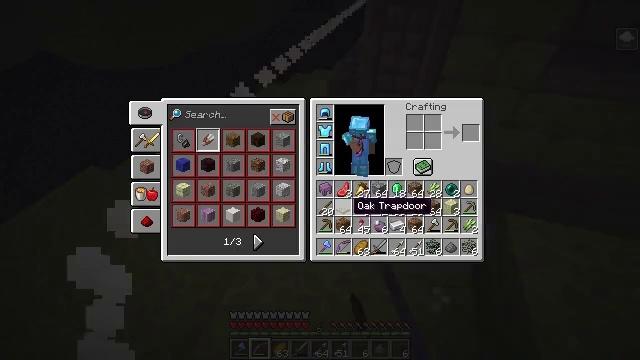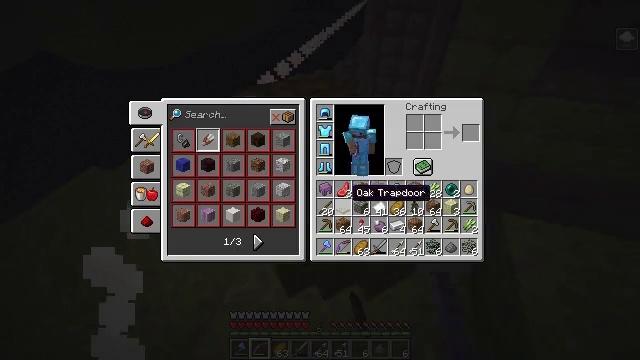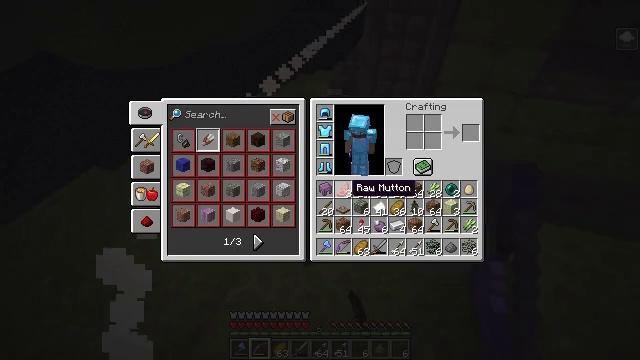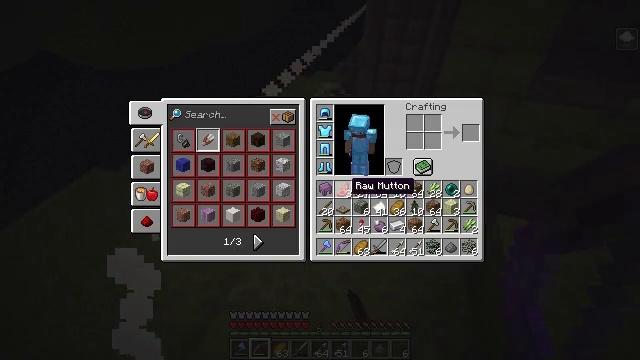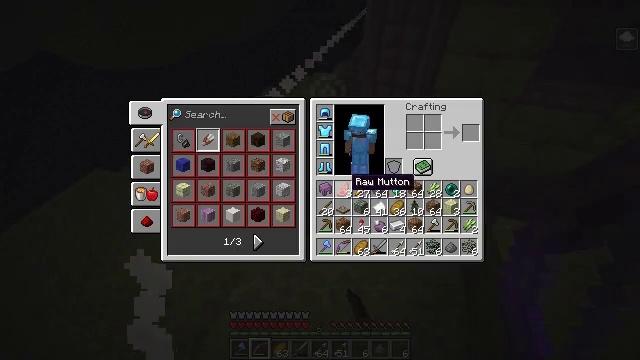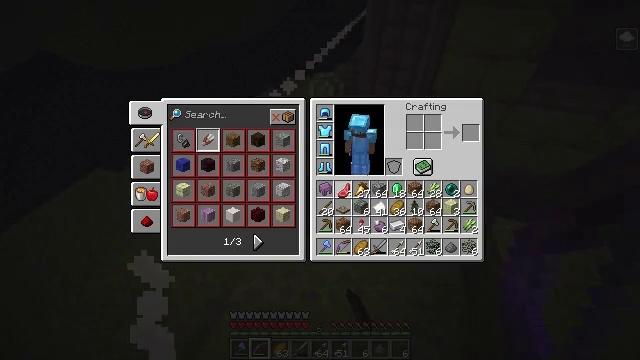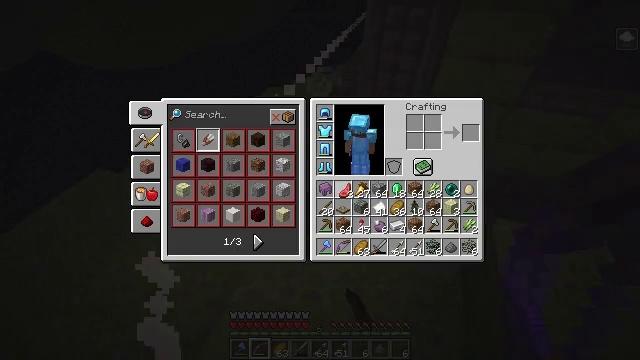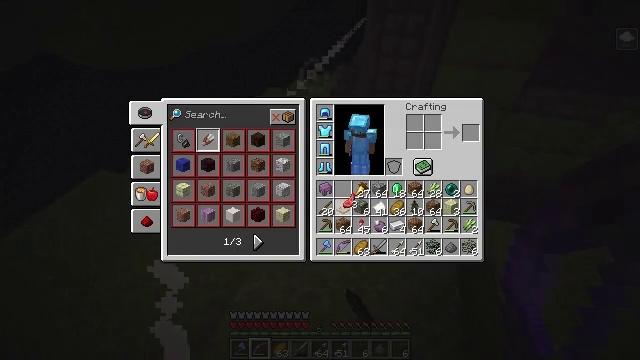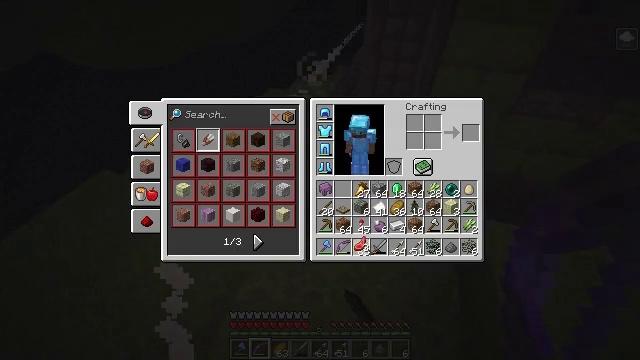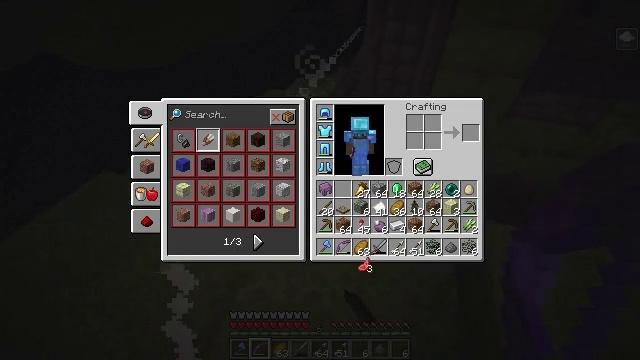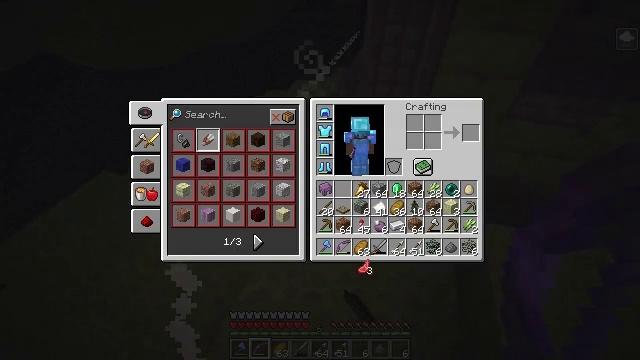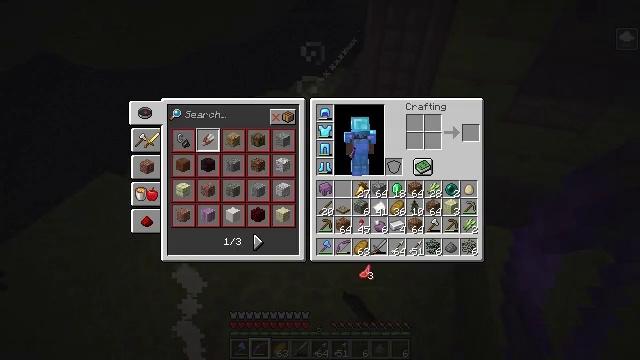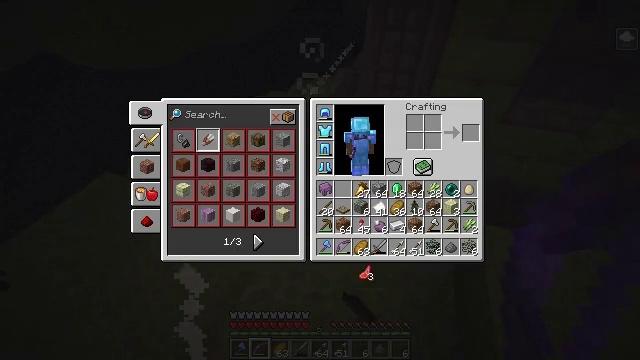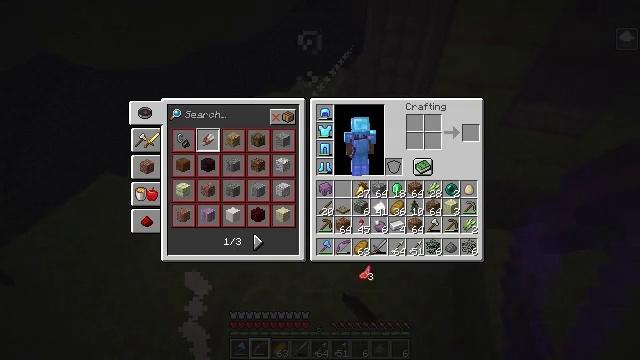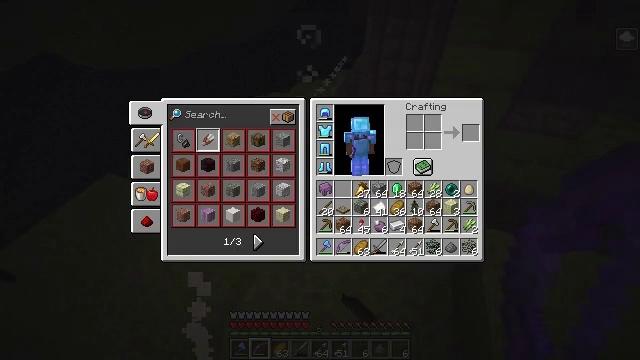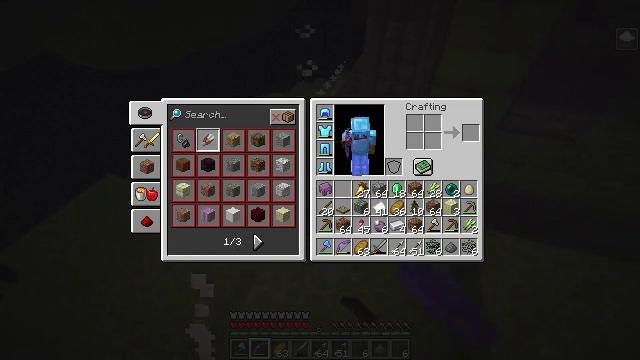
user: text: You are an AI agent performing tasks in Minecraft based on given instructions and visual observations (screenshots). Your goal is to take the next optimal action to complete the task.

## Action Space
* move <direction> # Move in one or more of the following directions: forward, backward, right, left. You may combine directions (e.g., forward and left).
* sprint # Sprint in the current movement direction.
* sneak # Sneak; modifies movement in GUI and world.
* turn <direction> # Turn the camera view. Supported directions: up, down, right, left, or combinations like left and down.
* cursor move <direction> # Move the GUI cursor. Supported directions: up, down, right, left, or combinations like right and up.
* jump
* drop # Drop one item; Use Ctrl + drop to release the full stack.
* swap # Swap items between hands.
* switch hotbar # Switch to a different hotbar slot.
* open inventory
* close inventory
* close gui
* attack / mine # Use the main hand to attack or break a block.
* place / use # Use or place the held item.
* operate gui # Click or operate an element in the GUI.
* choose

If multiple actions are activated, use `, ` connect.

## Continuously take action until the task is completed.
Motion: motion action
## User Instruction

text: Remove a mutton from the inventory.
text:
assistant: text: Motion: cursor move up, open gui
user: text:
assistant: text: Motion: no_op
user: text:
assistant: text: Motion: no_op
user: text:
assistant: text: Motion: no_op
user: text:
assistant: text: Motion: operate gui
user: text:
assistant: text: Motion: operate gui
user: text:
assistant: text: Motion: cursor move down, operate gui
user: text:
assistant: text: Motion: cursor move right and down
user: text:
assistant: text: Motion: cursor move down
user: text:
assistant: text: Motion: no_op
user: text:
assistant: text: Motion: operate gui
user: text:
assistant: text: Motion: operate gui
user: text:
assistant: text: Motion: operate gui
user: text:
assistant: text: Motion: no_op
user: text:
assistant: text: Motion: no_op
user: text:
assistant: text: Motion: no_op
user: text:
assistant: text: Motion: no_op
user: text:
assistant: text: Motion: no_op
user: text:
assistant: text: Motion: no_op